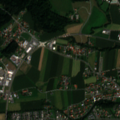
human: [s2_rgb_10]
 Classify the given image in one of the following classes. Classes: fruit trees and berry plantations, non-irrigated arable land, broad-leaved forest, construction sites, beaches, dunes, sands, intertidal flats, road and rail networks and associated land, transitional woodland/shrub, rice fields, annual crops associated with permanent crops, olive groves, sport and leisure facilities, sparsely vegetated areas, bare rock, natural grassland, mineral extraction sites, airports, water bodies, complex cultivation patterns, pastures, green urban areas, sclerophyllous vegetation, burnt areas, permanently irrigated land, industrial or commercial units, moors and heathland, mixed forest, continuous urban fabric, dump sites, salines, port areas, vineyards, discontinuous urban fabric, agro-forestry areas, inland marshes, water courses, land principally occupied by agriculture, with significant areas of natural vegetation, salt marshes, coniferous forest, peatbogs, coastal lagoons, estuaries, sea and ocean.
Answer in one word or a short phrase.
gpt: discontinuous urban fabric, industrial or commercial units, non-irrigated arable land, complex cultivation patterns, mixed forest